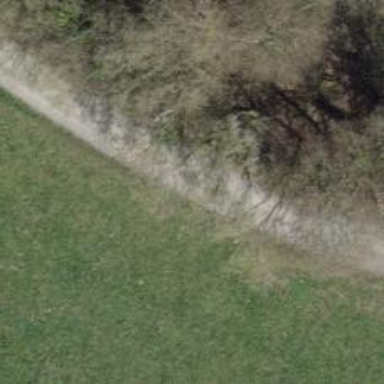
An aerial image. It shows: Track with fine gravel surface. The track type is grade 2.